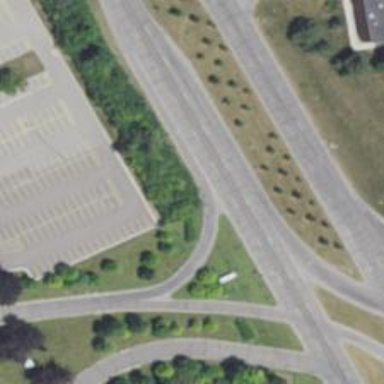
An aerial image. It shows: Tertiary link road with asphalt surface.